Question: I'm new to coding and I'm working with ionic 2 at the moment doing some practice apps. The problem I'm having is that I'm showing a popOver at the press of a button and inside the header part i am trying to use an item-divider between the title and subtitle. Whenever i try to move the divider up to get it close to the title this happens:

Is there a way to remove that space of the divider or make it smaller so that it doesn't cover up the title and make it look like an underline??
EDIT: here is the code inside the .
popover.html
'''
<ion-row>
<ion-title class="title">BRAND</ion-title>
</ion-row>
<ion-row>
<ion-col width-100 class="divider">
<ion-item-divider></ion-item-divider>
</ion-col>
</ion-row>
<ion-row>
<ion-item class="subTitle"no-lines>
<p>Select your part</p>
</ion-item>
</ion-row>
'''
and popover.ts
'''
.title{
text-align: center;
padding-top: 5px;
}
.divider{
margin-top: -15px;
}
.poPosition{
padding-top: 100px!important;
}
'''
That's all im using at this moment.
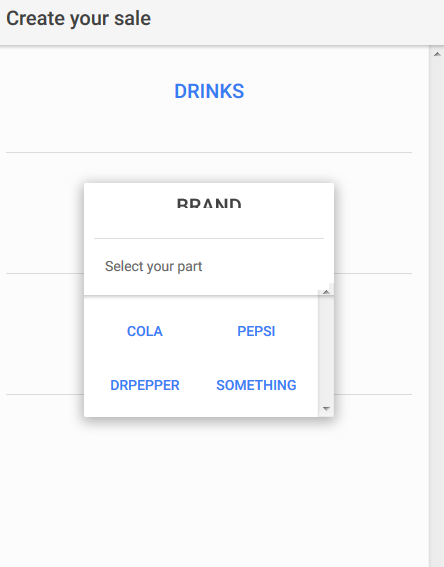
Answer: I figured it out using element inspector in FireFox. i had to modify these values to resize the divider:
'''
.item-inner{
min-height: 1px !important;
}
.label-md{
margin-bottom: 1px!important;
margin-top: 1px!important;
}
ion-item-divider{
margin-top: 0px;
min-height: 1px!important;
}
'''